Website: slack
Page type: billing-address
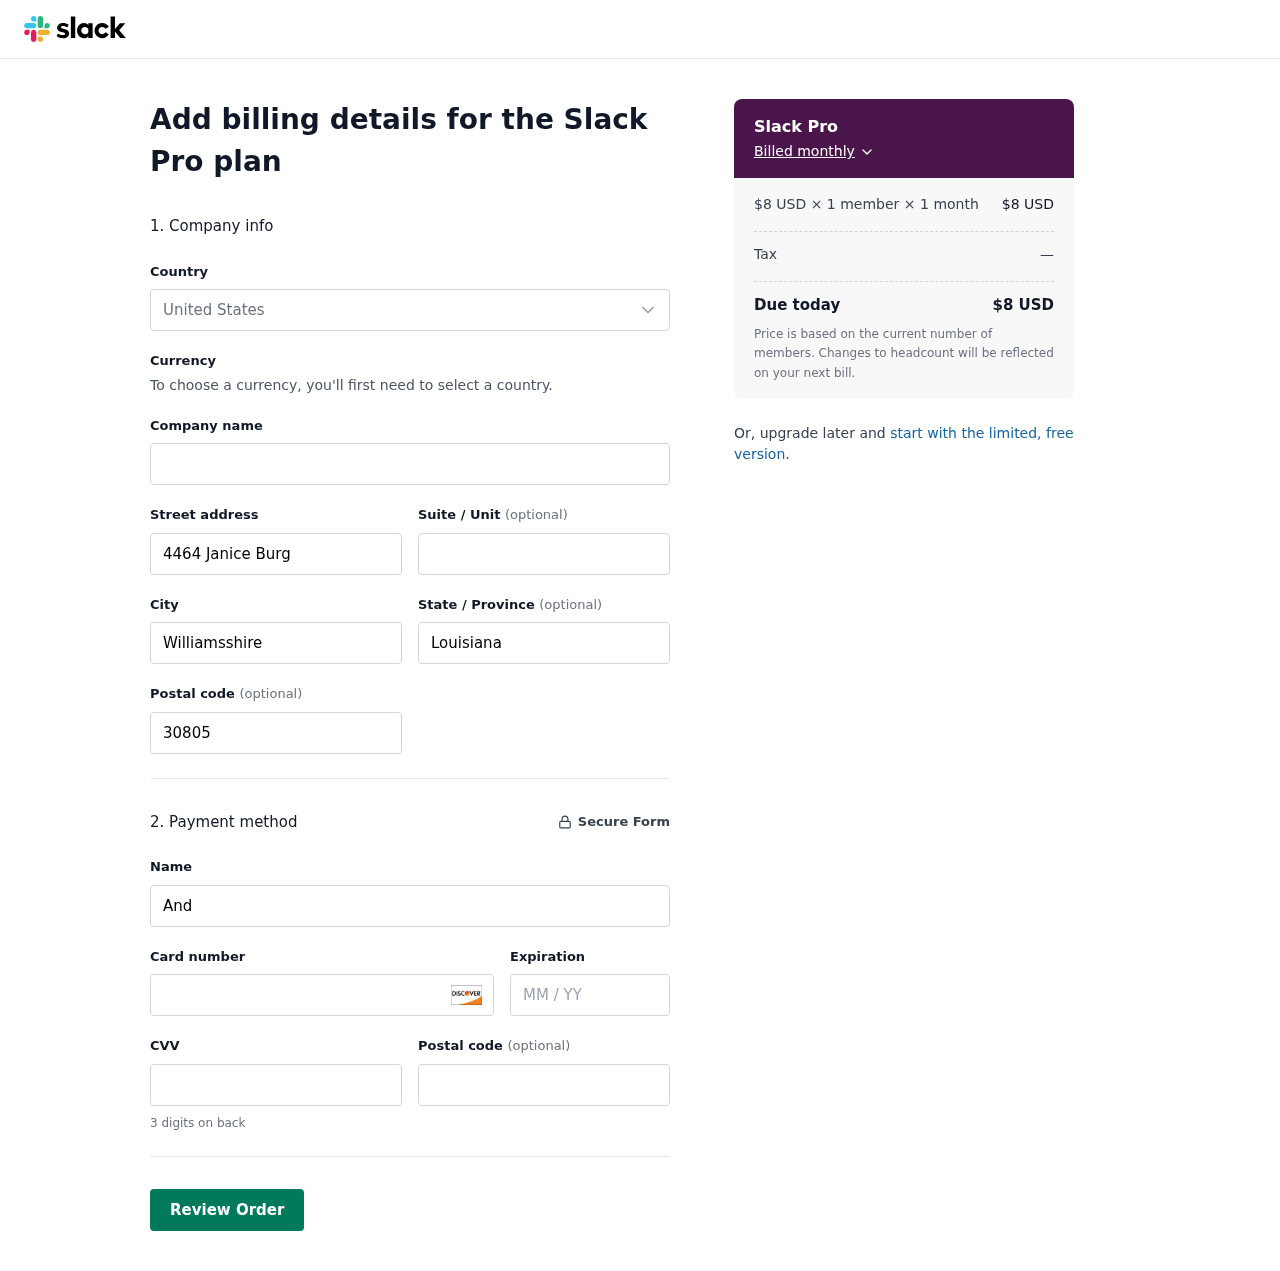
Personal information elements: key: PII_CARD_CVV
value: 332
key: PII_CARD_EXPIRY
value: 09/27
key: PII_CARD_NUMBER
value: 6509 0077 4012 9711
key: PII_CITY
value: Williamsshire
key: PII_COUNTRY
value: United States
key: PII_FULLNAME
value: Andrew Perry
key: PII_POSTCODE
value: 30805
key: PII_STATE
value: Louisiana
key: PII_STREET
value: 4464 Janice Burg
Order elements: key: ORDER_PLAN_PRICE
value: $8 USD
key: ORDER_NUM_MEMBERS
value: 1 member
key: ORDER_NUM_MONTHS
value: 1 month
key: ORDER_SUBTOTAL
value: $8 USD
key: ORDER_TAX
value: —
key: ORDER_TOTAL
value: $8 USD